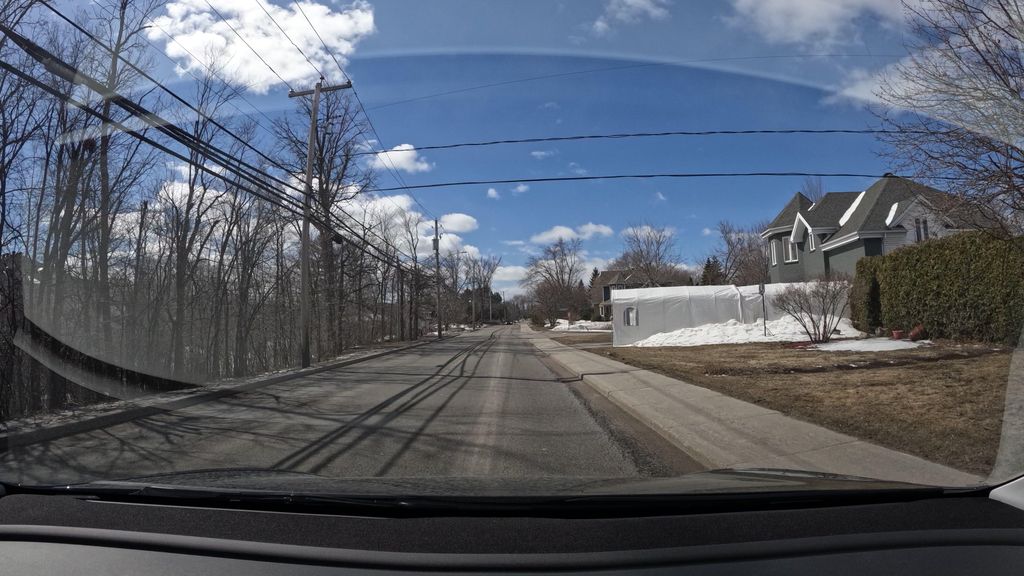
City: montreal